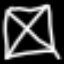
Label: hourglass